RGB frame:
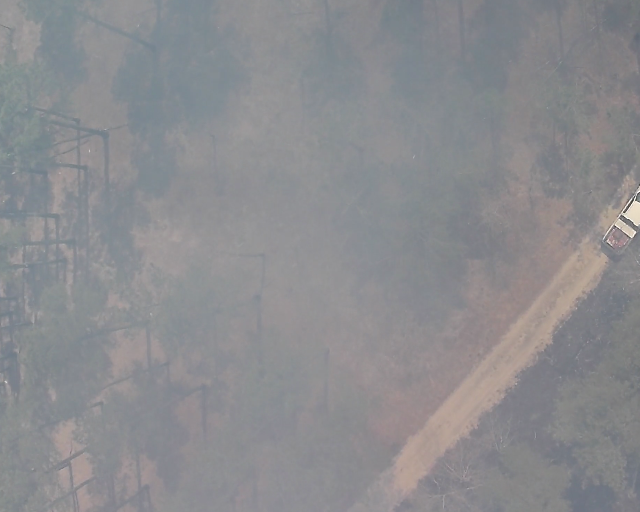
Thermal frame:
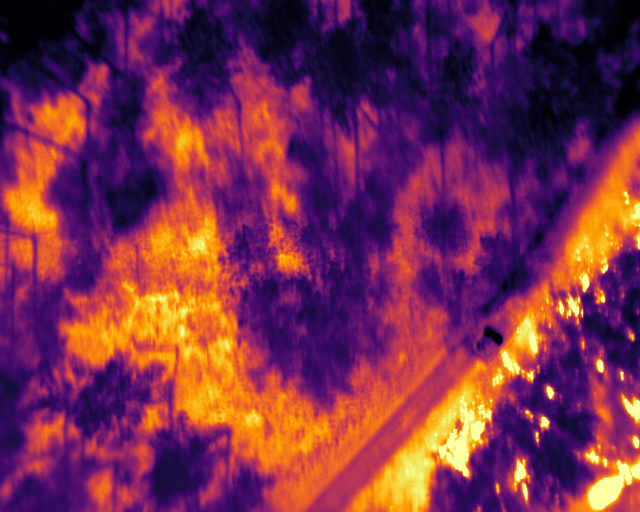
Captured: 2026-02-27 02:41:03
Pixels at or above 80 °C: 738 (fraction of frame: 0.002252)